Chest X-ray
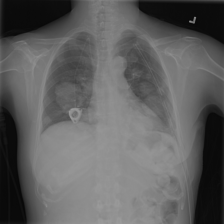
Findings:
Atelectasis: negative
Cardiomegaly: negative
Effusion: negative
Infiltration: negative
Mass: positive
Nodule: negative
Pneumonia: negative
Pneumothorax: positive
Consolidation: negative
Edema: negative
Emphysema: negative
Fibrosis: negative
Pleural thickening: negative
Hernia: negative